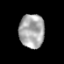
Tissue: prostate
Cell type: Epithelial cells
Senescence score: 0.3555
Nuclear area (px): 834
Mean DAPI intensity: 169.898